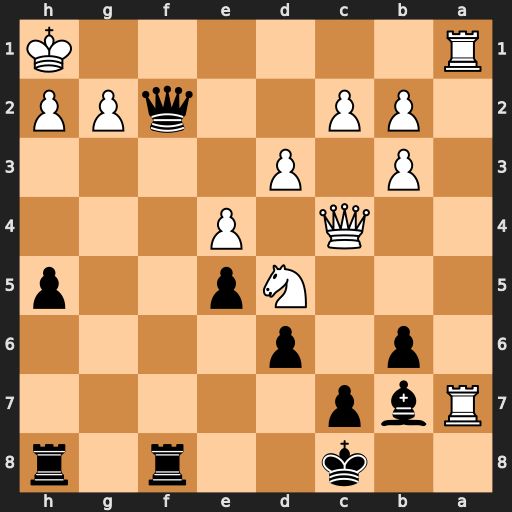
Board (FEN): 2k2r1r/Rbp5/1p1p4/3Np2p/2Q1P3/1P1P4/1PP2qPP/R6K
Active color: b
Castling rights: -
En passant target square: -
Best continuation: Qf1+ Rxf1 Rxf1#